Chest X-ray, PA view. Patient: 72 years old, sex M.
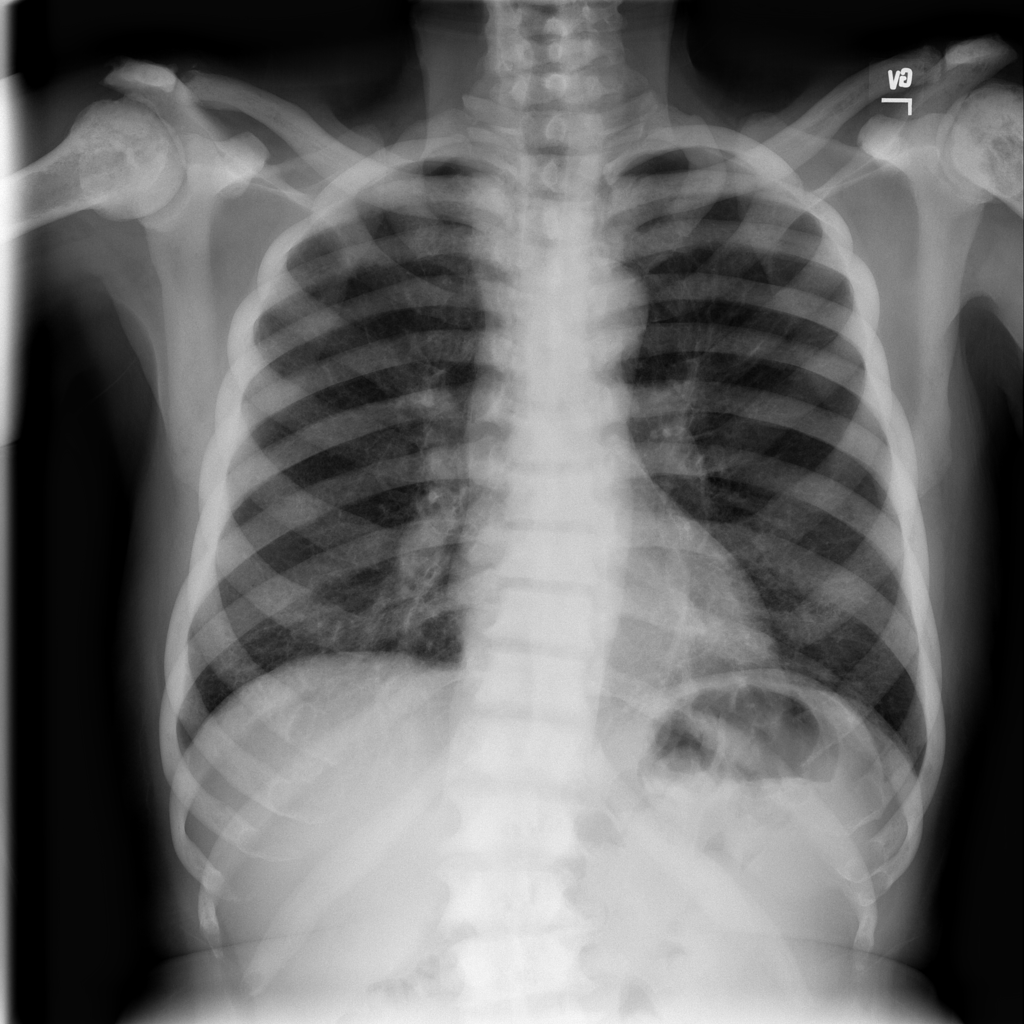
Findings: No Finding